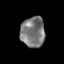
Tissue: prostate
Cell type: T cells
Senescence score: 0.3462
Nuclear area (px): 718
Mean DAPI intensity: 122.588